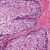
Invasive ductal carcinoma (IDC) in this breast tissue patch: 0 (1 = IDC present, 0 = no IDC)